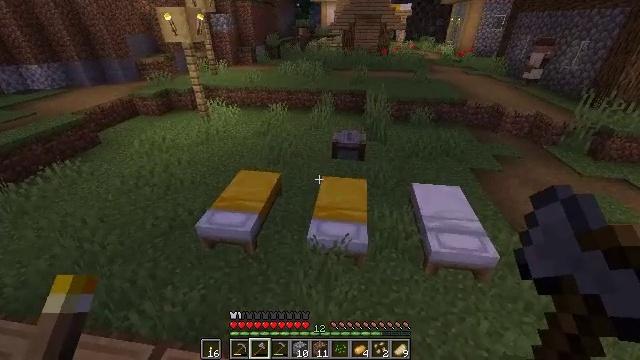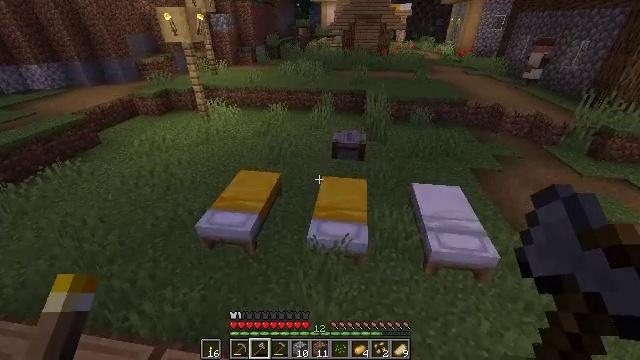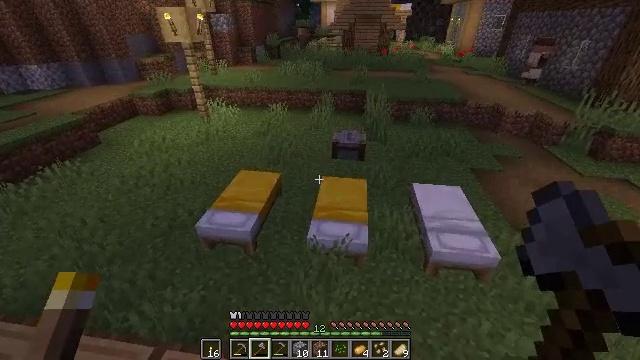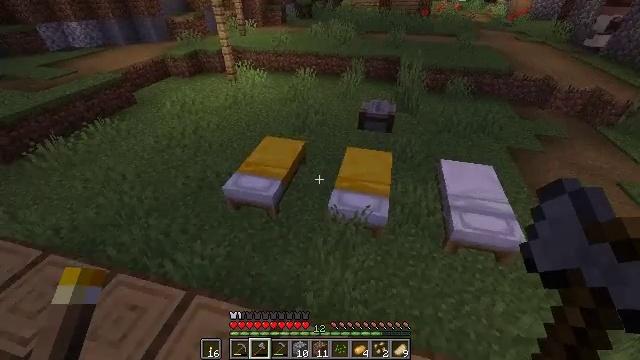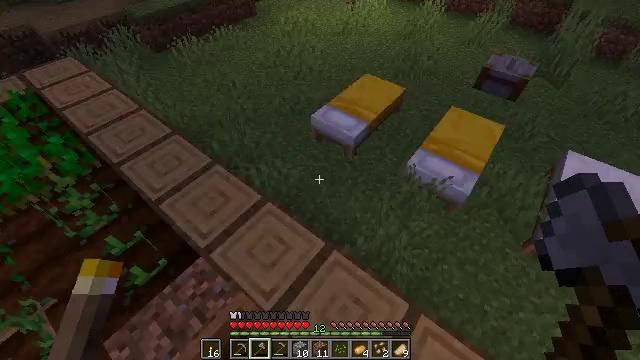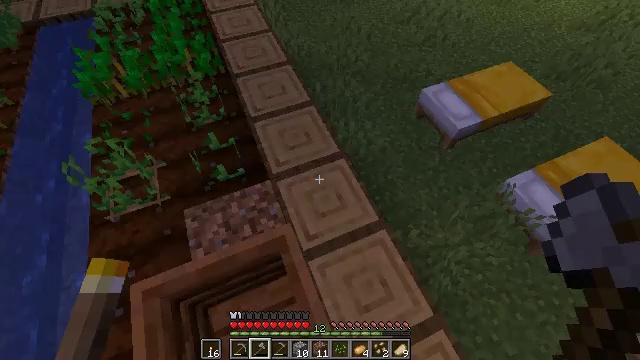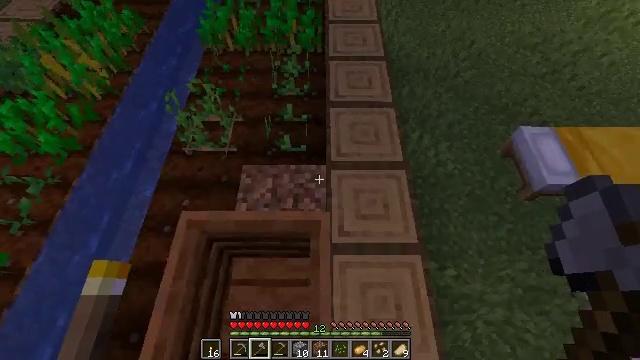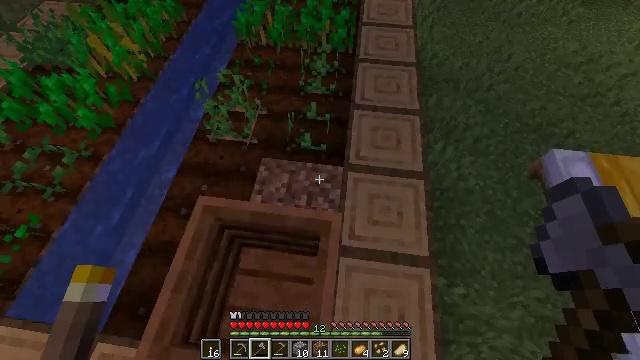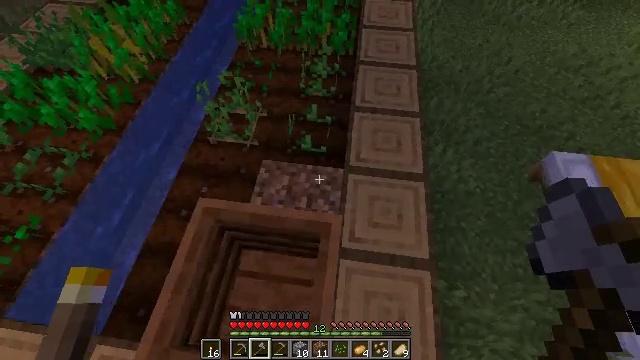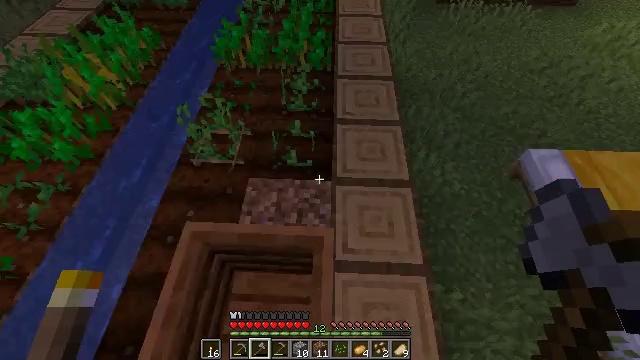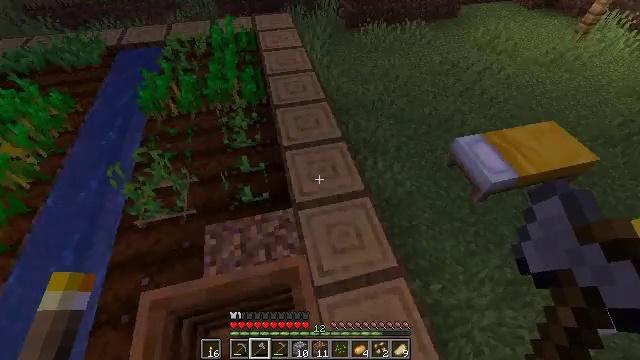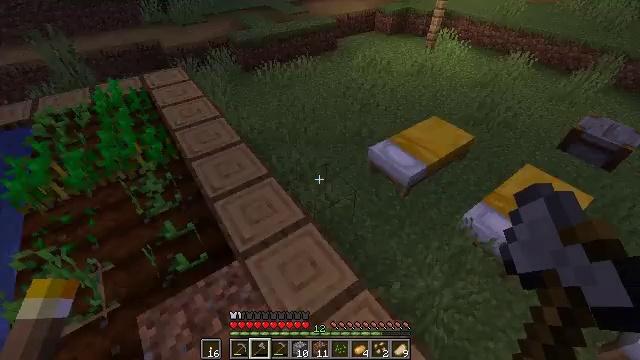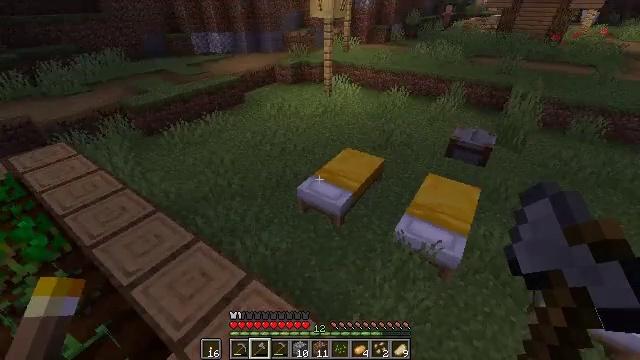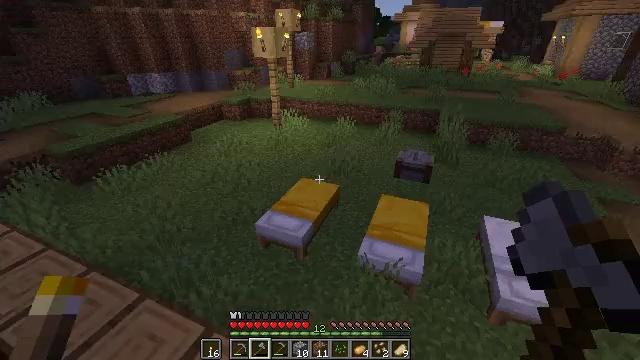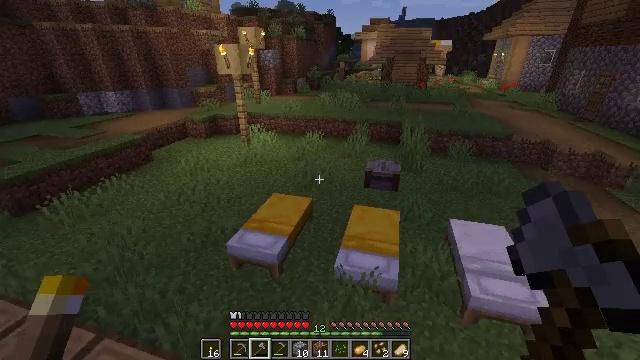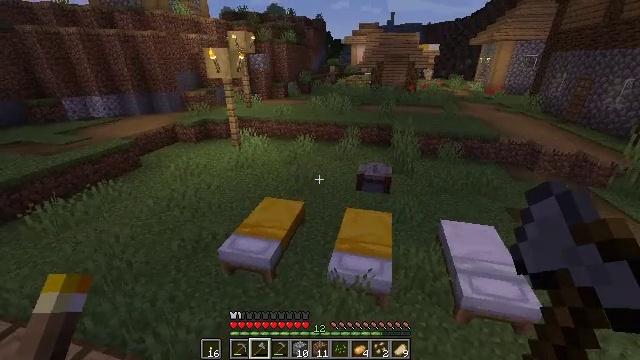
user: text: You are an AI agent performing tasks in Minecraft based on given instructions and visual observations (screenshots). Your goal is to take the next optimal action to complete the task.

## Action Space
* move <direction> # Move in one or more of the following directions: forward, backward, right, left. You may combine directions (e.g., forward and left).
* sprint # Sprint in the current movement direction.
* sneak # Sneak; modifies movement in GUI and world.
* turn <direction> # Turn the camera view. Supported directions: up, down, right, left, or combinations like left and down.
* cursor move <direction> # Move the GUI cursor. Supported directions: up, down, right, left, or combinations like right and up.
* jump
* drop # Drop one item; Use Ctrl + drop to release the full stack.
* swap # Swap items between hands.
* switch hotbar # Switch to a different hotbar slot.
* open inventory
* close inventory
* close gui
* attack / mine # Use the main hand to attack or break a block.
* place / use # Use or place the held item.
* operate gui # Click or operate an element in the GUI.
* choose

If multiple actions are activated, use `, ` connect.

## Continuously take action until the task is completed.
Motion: motion action
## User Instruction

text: Break the grass path to collect materials.
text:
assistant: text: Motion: no_op
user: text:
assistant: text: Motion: no_op
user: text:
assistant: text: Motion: turn left and down
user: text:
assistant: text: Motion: turn left and down
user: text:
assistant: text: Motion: turn left and down
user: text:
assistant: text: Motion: turn left and down
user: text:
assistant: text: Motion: turn left
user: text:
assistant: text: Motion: no_op
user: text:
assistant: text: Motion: turn right and up
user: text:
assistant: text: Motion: turn right and up
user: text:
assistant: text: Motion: turn right and up
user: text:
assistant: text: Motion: turn right and up
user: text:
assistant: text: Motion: turn right and up
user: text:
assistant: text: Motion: turn right and up
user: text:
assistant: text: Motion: turn right
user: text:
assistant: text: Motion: sneak
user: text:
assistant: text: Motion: sneak
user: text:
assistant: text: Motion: sneak
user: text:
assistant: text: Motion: sneak
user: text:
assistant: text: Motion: sneak
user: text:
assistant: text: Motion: sneak
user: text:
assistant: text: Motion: sneak
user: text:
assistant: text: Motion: sneak
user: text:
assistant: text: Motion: sneak
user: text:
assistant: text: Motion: move back, sneak, turn right
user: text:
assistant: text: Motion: move back, sneak, turn right
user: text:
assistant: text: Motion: move back, sneak, turn right
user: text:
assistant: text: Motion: move back, sneak, turn right
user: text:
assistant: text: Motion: move back, sneak, turn right
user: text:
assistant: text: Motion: move back, sneak, turn right and up